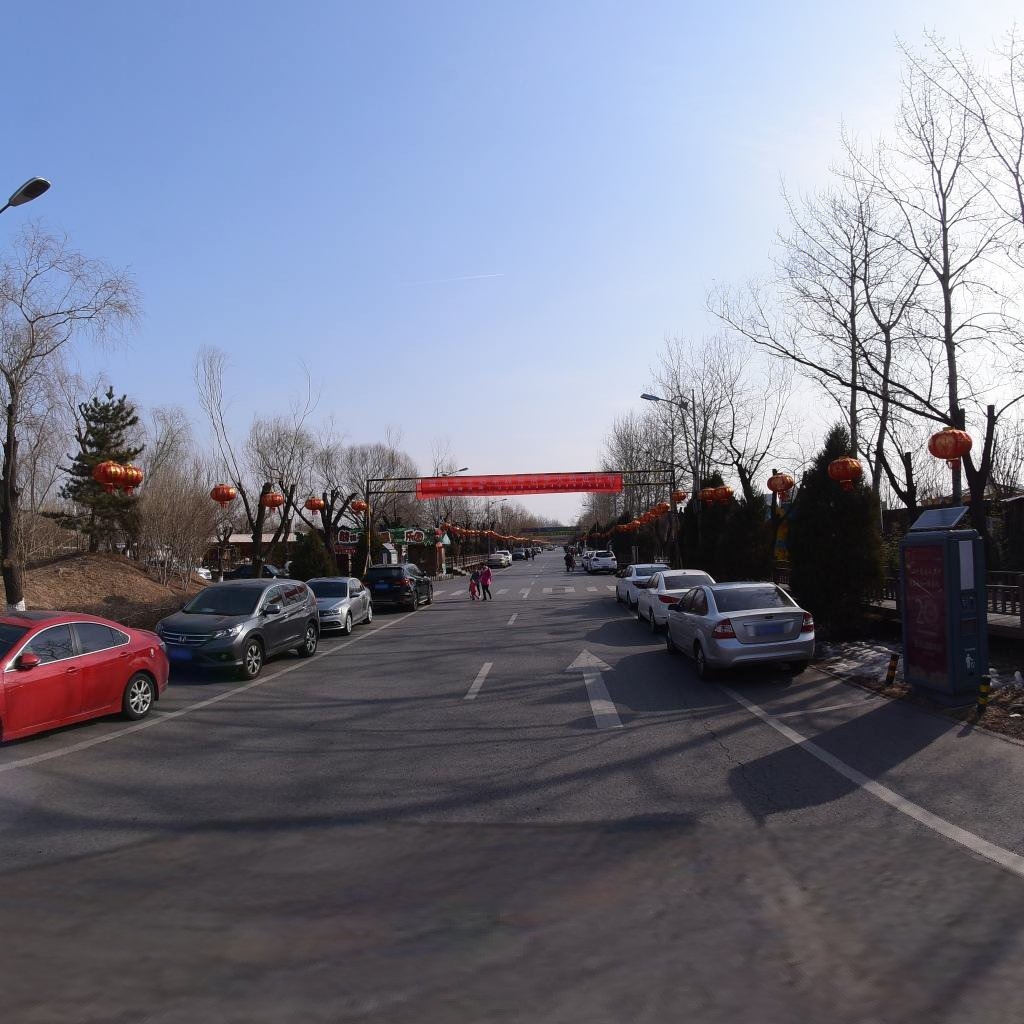
Region: Chaoyang
Road damage annotations: longitudinal crack